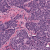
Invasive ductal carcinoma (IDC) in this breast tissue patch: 1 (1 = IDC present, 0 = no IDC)